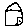
Label: house